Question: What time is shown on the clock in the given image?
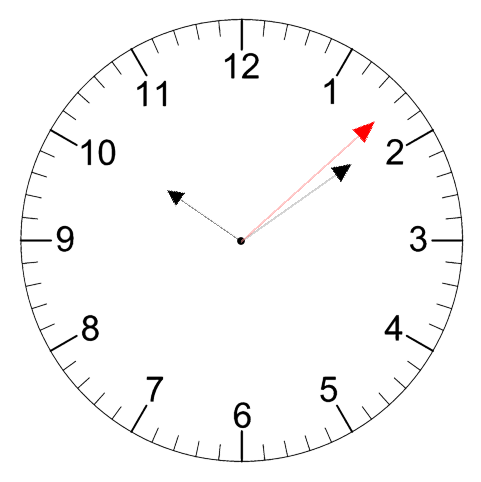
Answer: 10:09:08